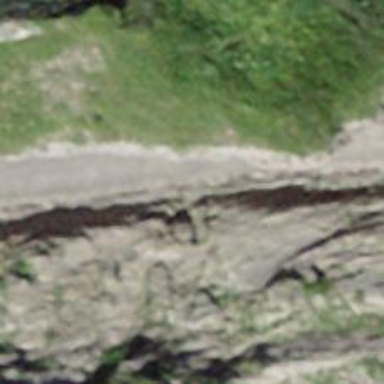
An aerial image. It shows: Cliff in nature.